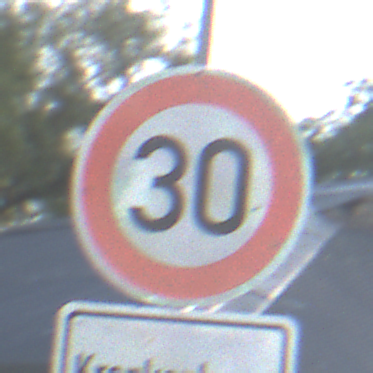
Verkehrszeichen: Geschwindigkeit30
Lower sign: HinweisDurchVerbaleAngabe11
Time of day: SunriseSunset
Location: Outdoor (Suburban)
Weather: PartlyCloudy
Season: NotSpecified
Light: Natural